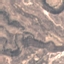
Land use / land cover: HerbaceousVegetation